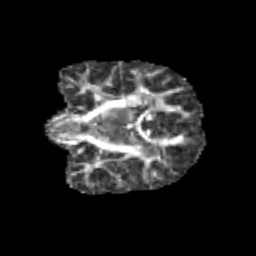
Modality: FA
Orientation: coronal
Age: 10
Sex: male
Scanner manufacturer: siemens
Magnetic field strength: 3 T
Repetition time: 3.8 s
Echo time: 0.07 s